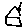
Label: house